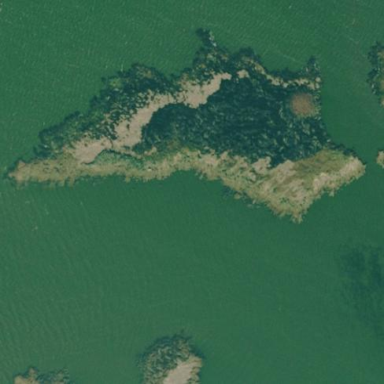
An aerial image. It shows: Islet.